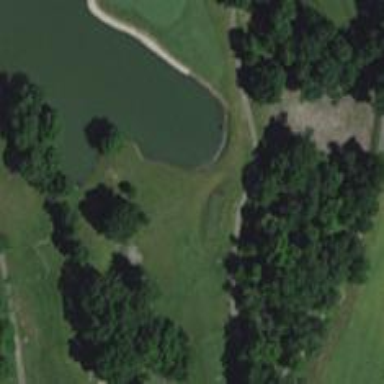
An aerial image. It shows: Golf hole.